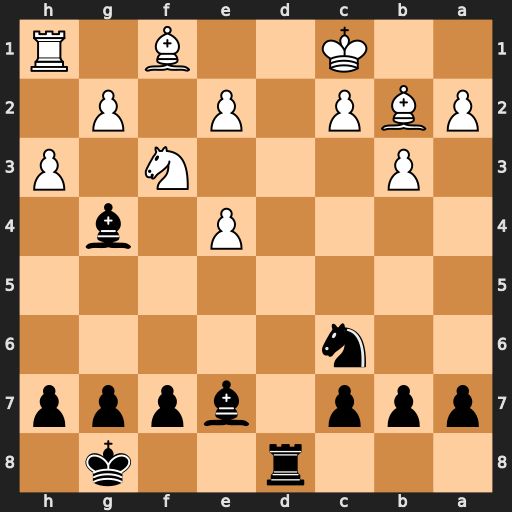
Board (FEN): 3r2k1/ppp1bppp/2n5/8/4P1b1/1P3N1P/PBP1P1P1/2K2B1R
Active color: b
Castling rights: -
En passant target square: -
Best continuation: Bxf3 exf3 Bg5+ Kb1 Rd1+